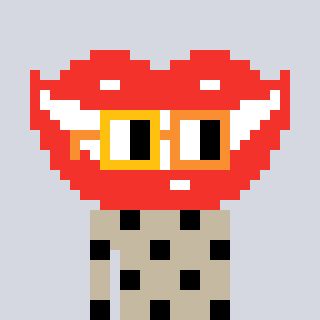
a pixel art character with square yellow and orange glasses, a smile-shaped head and a bege-colored body on a cool background